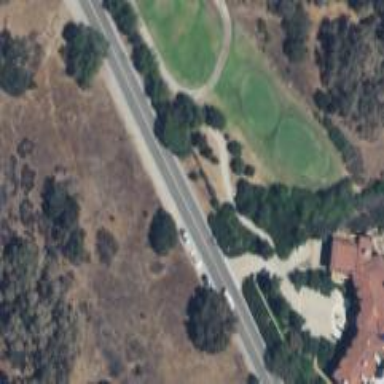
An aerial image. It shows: Service road designated as golf cart path.